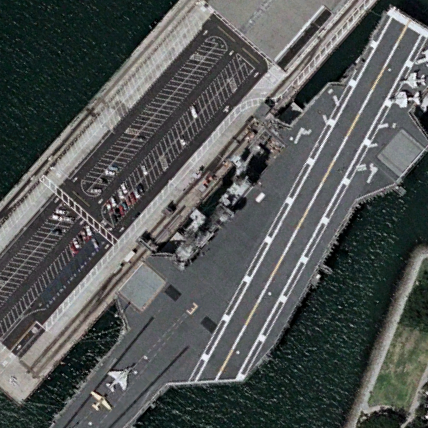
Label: aircraft_carrier